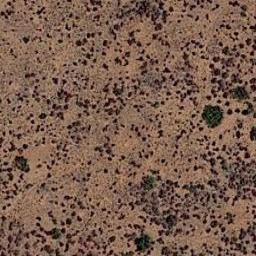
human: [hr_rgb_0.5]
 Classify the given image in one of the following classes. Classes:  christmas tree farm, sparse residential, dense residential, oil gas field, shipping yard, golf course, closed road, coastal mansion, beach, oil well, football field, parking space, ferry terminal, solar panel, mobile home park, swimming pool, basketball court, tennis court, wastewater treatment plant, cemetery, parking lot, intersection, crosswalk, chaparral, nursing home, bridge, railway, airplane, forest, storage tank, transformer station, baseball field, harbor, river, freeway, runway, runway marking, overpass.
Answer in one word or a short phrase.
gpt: chaparral